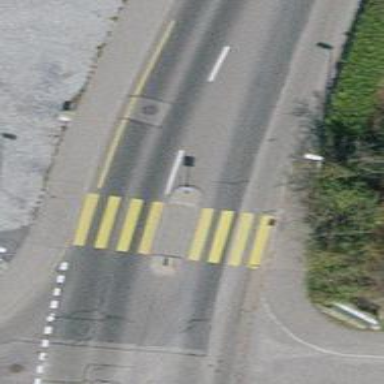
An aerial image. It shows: Zebra crossing with crossing island.